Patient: sex F, age 67
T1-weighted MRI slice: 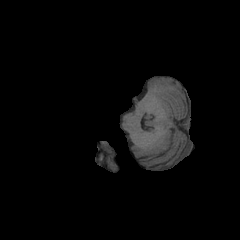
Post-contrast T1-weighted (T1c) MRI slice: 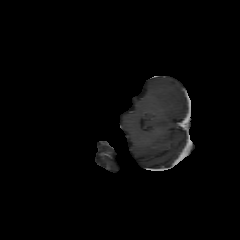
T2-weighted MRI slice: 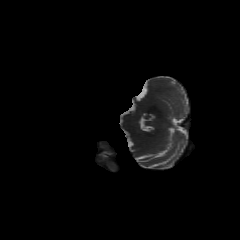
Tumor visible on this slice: no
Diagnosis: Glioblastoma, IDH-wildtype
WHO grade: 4